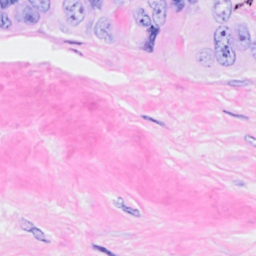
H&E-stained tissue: Breast